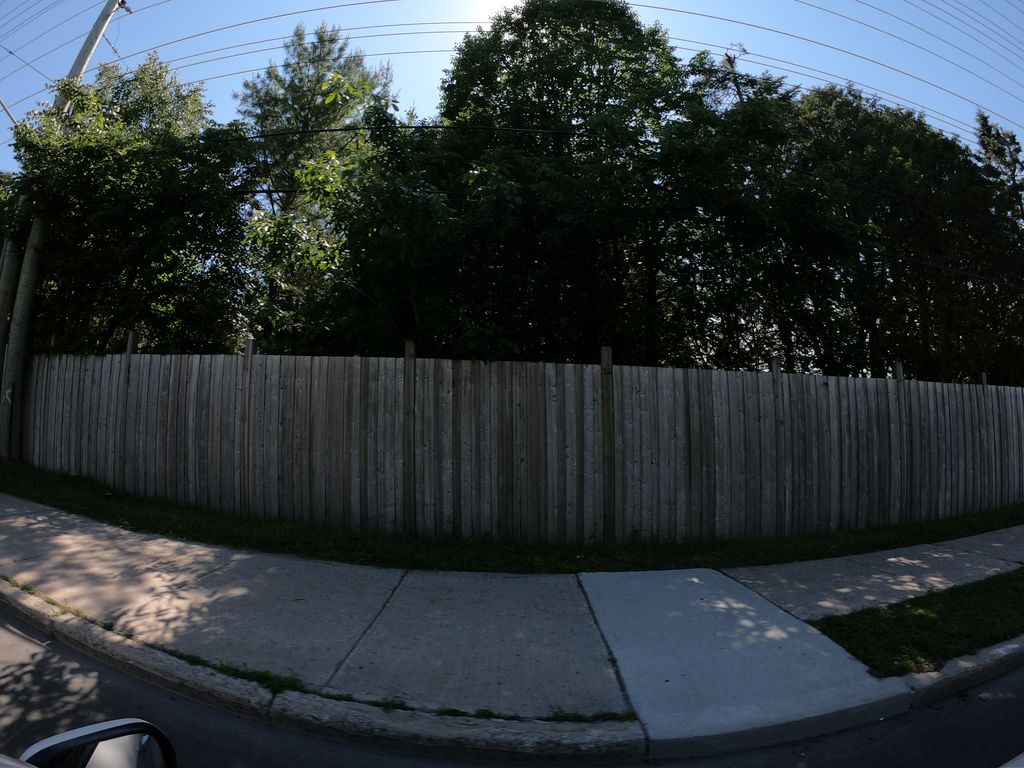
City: ottawa-gatineau